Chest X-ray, PA view. Patient: 56 years old, sex M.
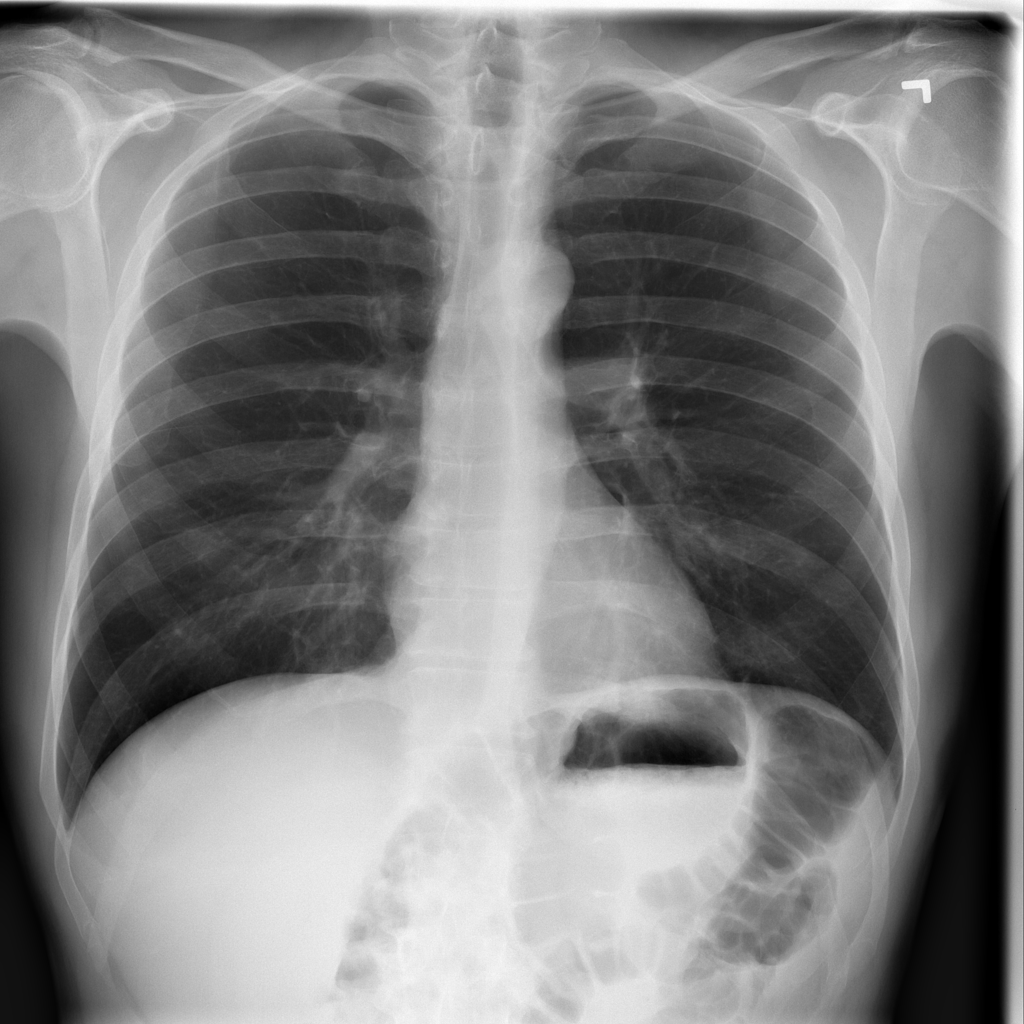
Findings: No Finding